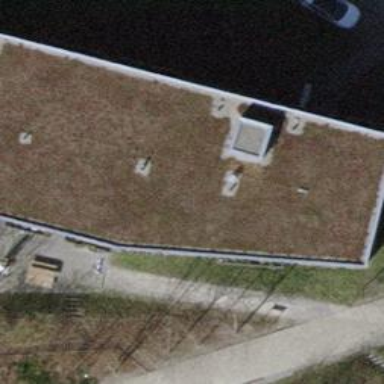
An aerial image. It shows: Kindergarten.